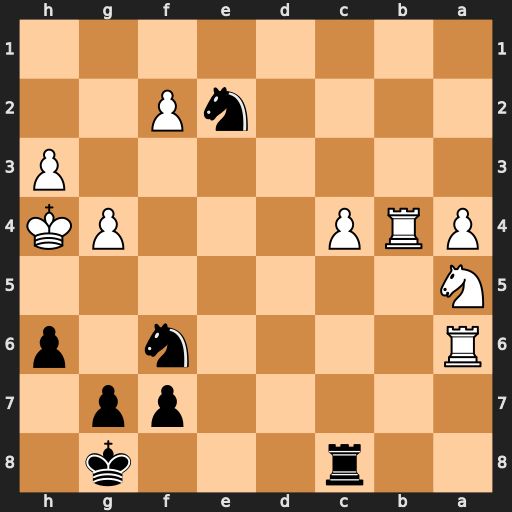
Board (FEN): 2r3k1/5pp1/R4n1p/N7/PRP3PK/7P/4nP2/8
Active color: b
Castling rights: -
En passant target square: -
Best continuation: g5#